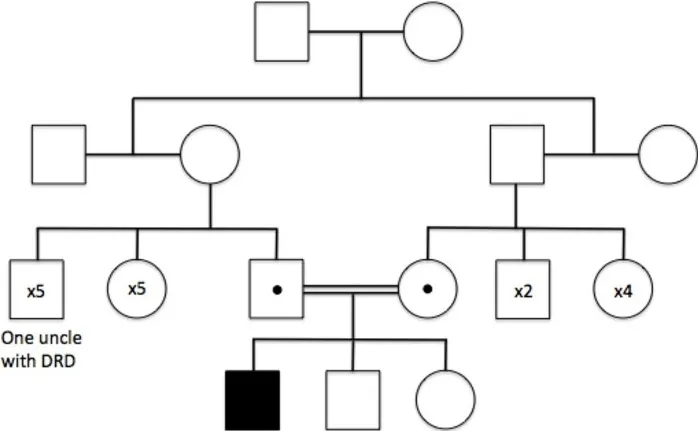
Family tree illustrating the autosomal recessive inheritance of the PARK2 p. Ala138Glyfs*7 mutation, and the clinically affected family members at the time of initial genetic testing.
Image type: electrography (emg)